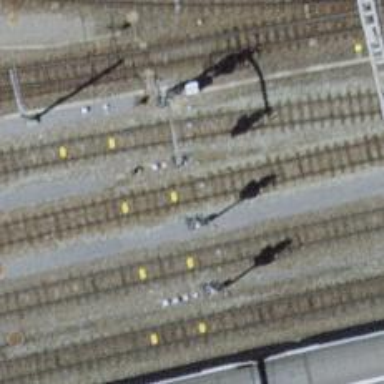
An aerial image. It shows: Railway signal.